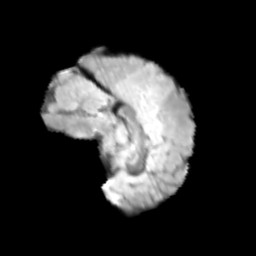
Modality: T2w
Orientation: sagittal
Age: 10
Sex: female
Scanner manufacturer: siemens
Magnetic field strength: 3 T
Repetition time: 3.8 s
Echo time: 0.07 s